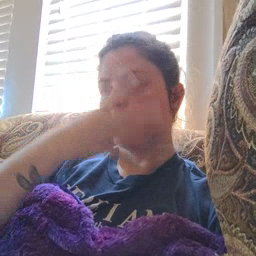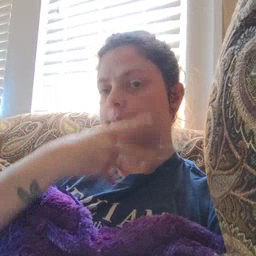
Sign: pretty